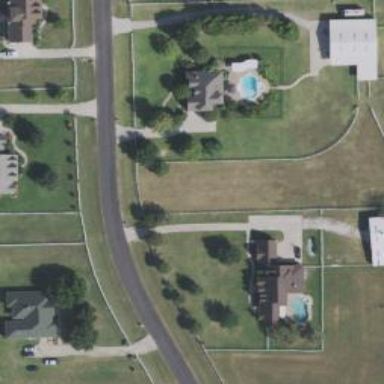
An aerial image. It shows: Driveway.